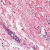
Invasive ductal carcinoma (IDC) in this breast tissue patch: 0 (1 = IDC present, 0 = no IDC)